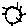
Label: sun